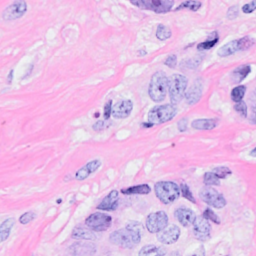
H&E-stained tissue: Breast